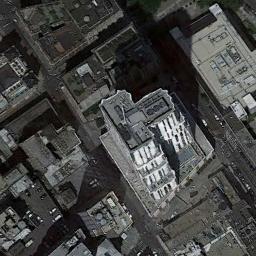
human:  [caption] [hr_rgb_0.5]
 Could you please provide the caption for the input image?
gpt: There are two tall buildings in the upper left and right corner .

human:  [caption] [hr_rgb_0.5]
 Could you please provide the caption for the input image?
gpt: A commercial area has a high rise housings and some other buildings and some roads go through the commercial area .

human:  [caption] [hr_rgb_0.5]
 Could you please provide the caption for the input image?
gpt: In a business district there are many buildings of different heights and heights and several roads with many cars and some trees .

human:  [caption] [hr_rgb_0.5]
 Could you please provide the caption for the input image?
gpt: The commercial area is consist of many buildings .

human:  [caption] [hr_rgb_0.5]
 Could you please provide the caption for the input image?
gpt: There are many black buildings on a commercial area .